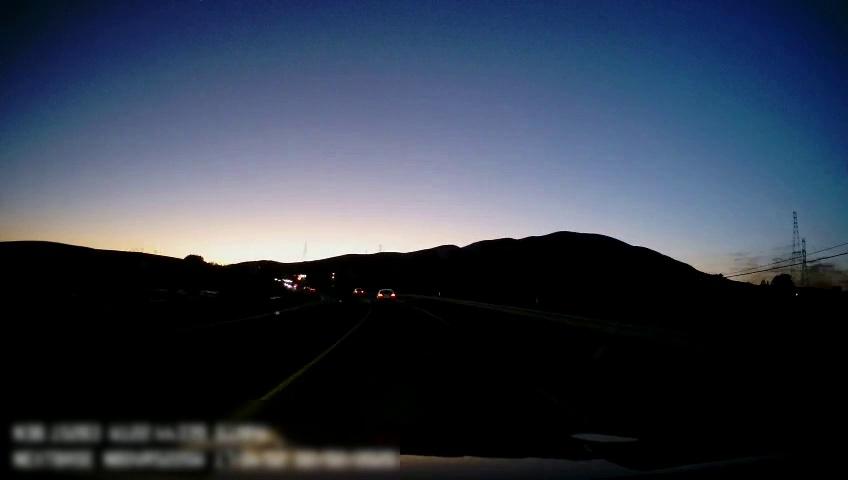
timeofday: Dusk/Dawn/Twilight
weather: Other
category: Drivable Space
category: Drivable Space
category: Vehicles | SUV
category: Vehicles | Car
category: Lanes | Current Lane
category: Lanes | Current Lane
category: Lanes | Opposite Lane